Question: Given the typical TFS view, what is the most granular level at which I can have a Git project as opposed to TFVC?
<URL>
From my understanding I can have a Git collection and then a traditional TFVC collection correct?
I also take it I can have a Git Team project in one collection and then have a TFVC Team project in the same collection, is that true also?
What about on the folder level , or am i limited to the type of version control that I choose higher up?
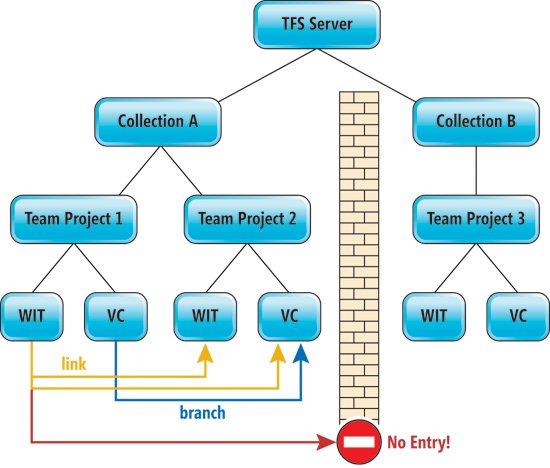
Answer: In TFS 2013 you cannot have both TFVC and Git in the same Project.
You may create multiple Git repositories in a Team Project, but only one is the default for Visual Studio, that is you have to add them explicitly.
To organize this repositories you can apply two Git patterns: <URL>. In both cases the support you get from Visual Studio or TFS Build is limited, expect some manual work.
You have no fine control on Git repositories in TFS, at most you can control permission on a branch. The scenario is to let any developer to work on branches, but only a benevolent dictator controls merges on 'master'.